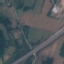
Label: Highway